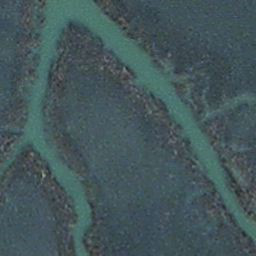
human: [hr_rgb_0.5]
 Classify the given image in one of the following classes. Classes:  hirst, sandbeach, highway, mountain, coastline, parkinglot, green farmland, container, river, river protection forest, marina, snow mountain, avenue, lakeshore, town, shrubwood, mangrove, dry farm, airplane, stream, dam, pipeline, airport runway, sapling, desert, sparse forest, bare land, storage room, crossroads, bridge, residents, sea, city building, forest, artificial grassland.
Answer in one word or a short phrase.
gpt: stream